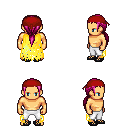
a pixel art fantasy rpg character, male body template, human, tanned skin, yellow tattered cape, white pants, pink ponytail hairstyle, red bandana, ghillies, four views (front, back, left, right), 2x2 character sprite sheet, small pixel art, hard edges, no anti-aliasing